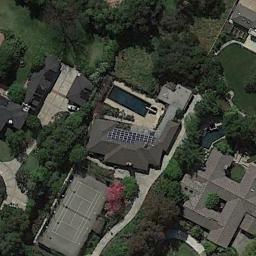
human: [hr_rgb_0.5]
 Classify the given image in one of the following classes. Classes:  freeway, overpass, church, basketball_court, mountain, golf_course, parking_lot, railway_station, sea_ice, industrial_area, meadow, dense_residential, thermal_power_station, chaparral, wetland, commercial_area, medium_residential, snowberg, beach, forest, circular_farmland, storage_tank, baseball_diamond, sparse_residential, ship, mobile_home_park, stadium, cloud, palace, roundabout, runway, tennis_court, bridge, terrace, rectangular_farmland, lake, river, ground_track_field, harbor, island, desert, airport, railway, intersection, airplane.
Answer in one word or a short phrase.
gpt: tennis_court